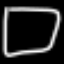
Label: square